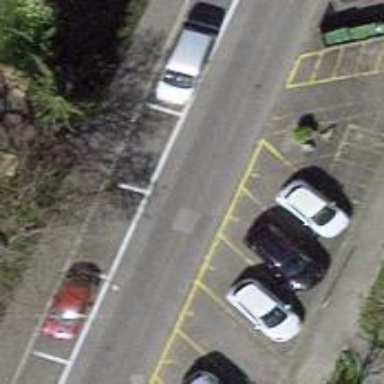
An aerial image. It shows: Parking area with surface.